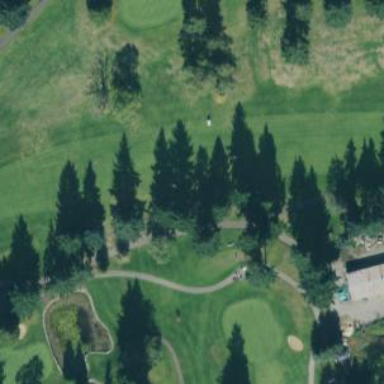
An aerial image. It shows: Golf cartpath that is also road path.